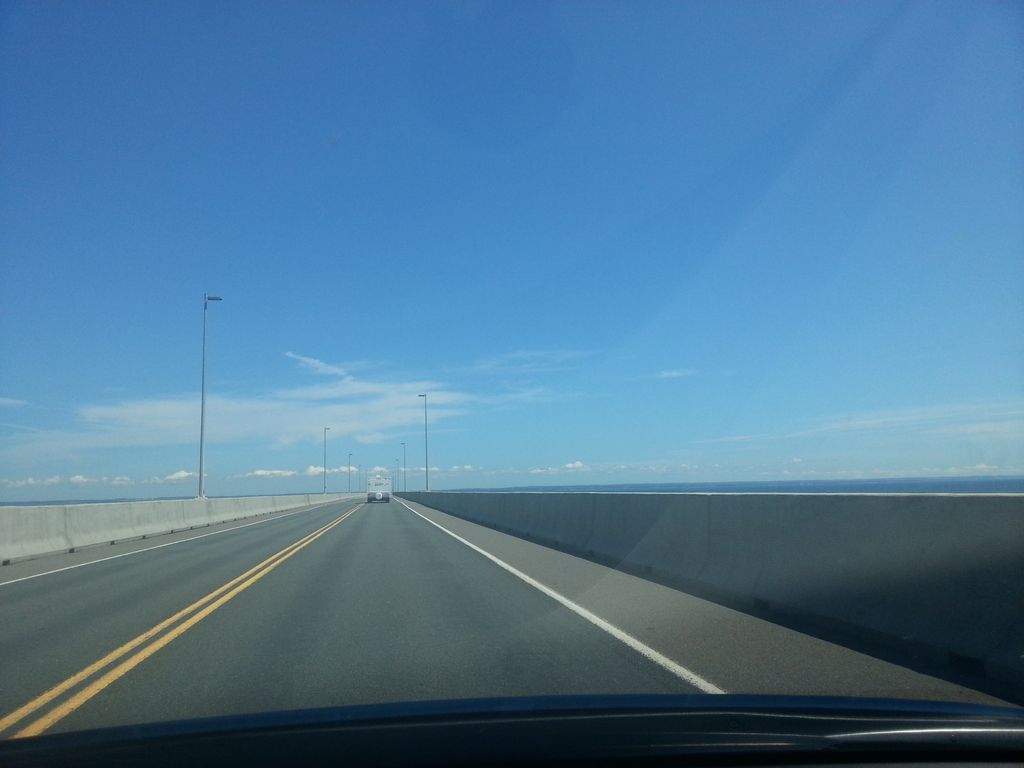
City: charlottetown